Field crop: tomato
Growth stage: 1
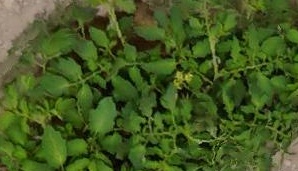
Species: tomato